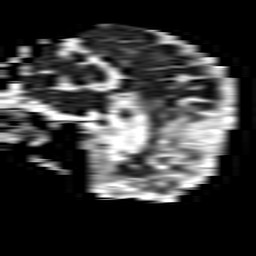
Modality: ADC
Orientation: sagittal
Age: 54
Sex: female
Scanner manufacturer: philips
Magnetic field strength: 1.5 T
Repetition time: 3.395 s
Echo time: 0.06922 s